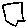
Label: hexagon